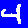
Digit: 4